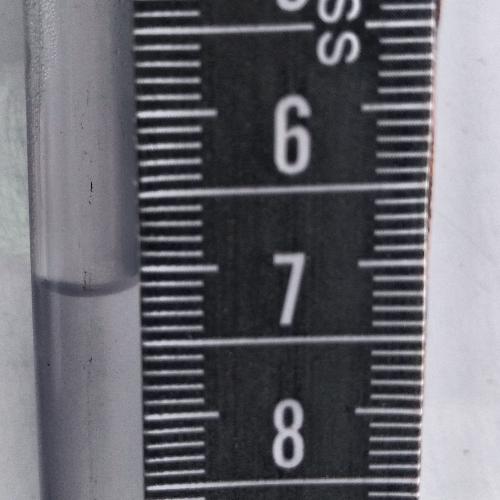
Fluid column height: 7.1 cm